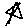
Label: star